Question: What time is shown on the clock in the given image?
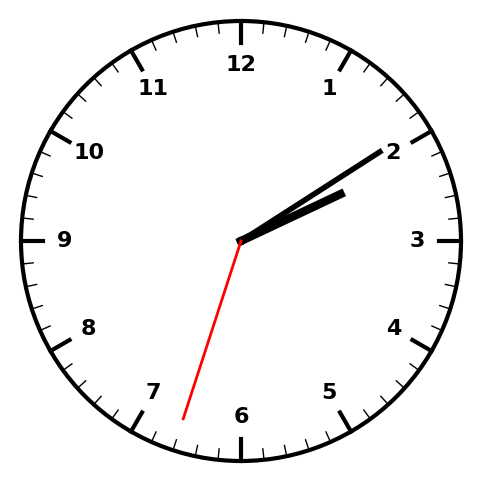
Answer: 02:09:33